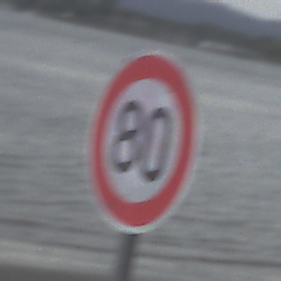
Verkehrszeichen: Geschwindigkeit80
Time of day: Midday
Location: Outdoor (Suburban)
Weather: Overcast
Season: NotSpecified
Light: Natural